Interaction volume radius: 5 \u00c5
Interaction volume height: 40 \u00c5
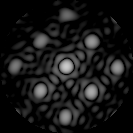
Disorder parameter: 0.1124